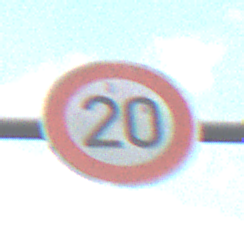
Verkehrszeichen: Geschwindigkeit20
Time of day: MorningAfternoon
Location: Outdoor (Nature)
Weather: PartlyCloudy
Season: NotSpecified
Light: Natural